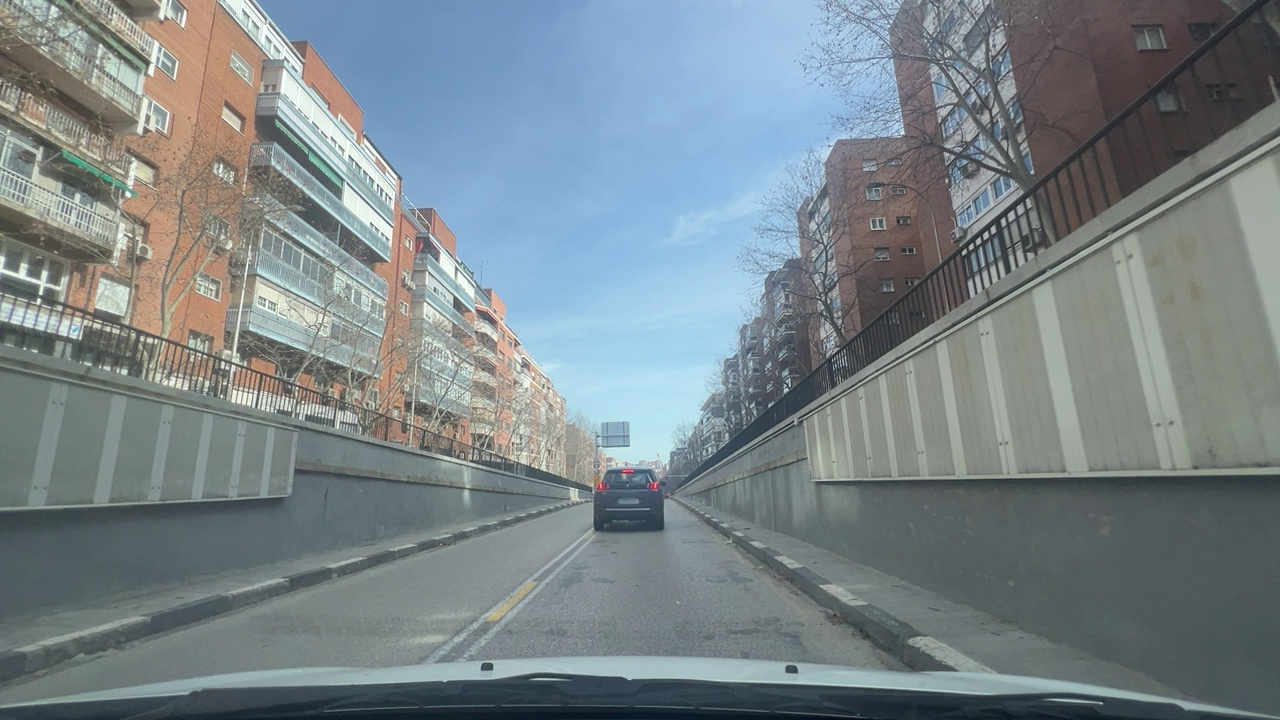
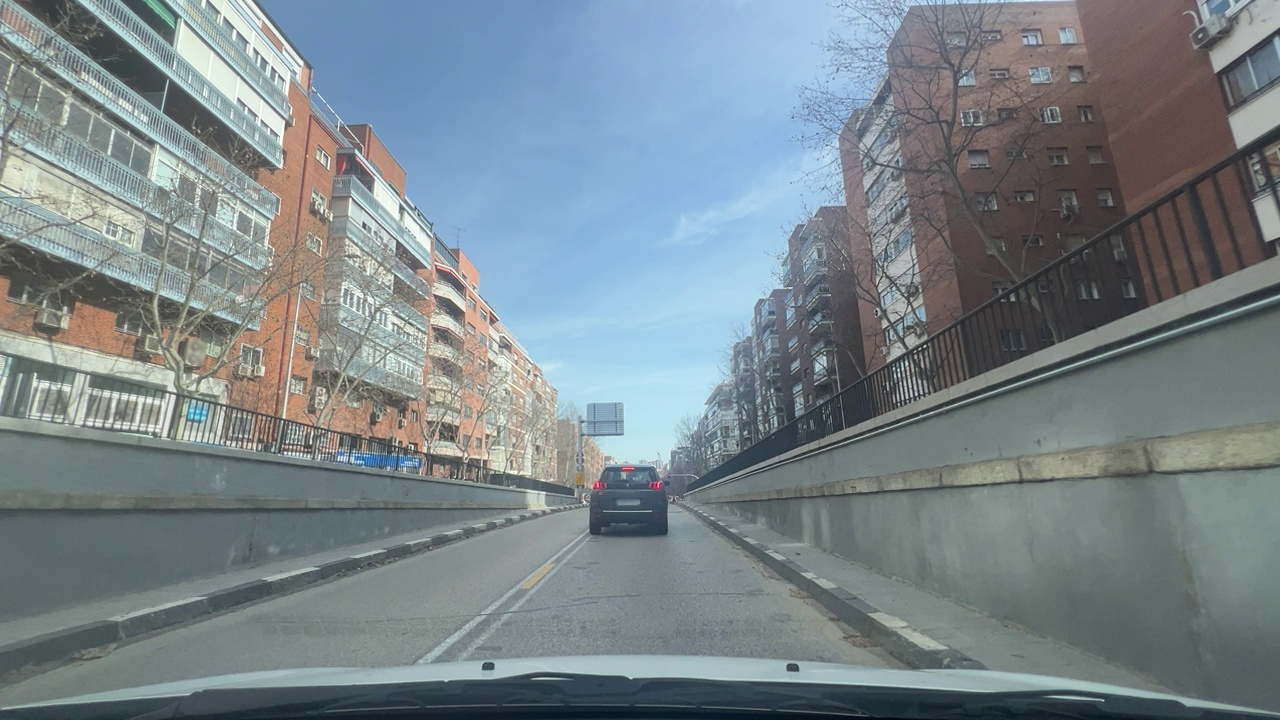
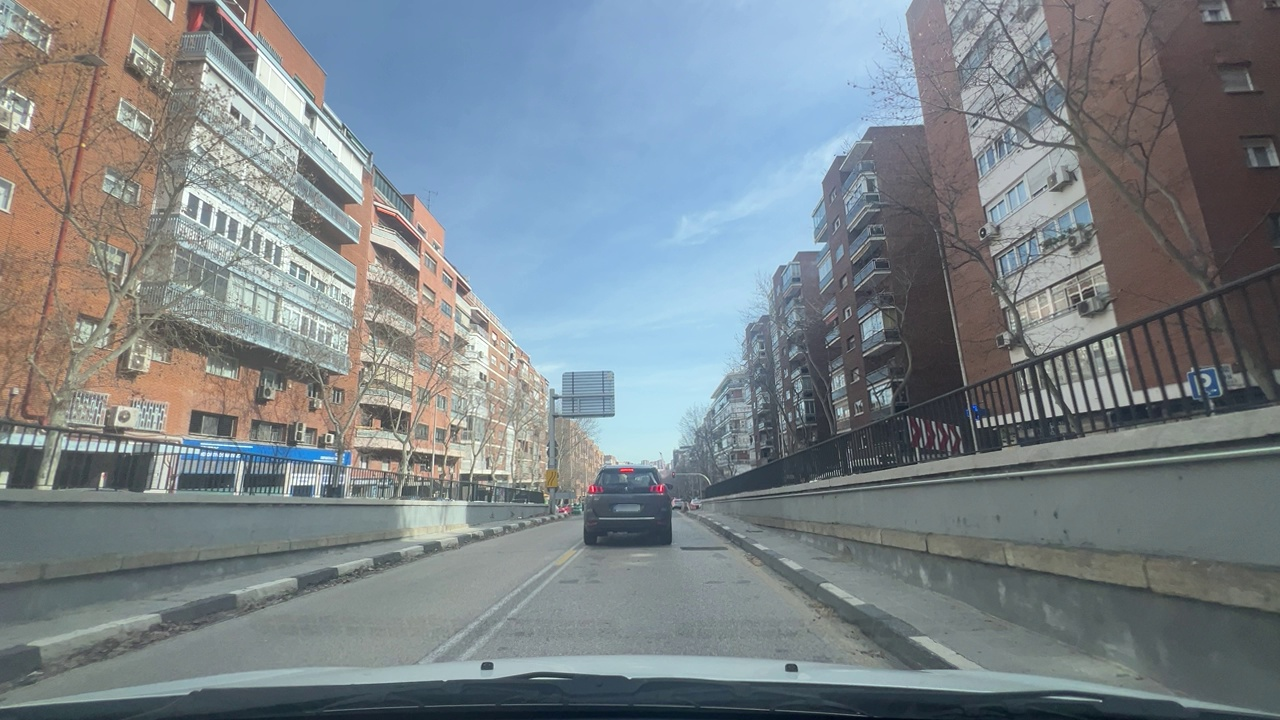
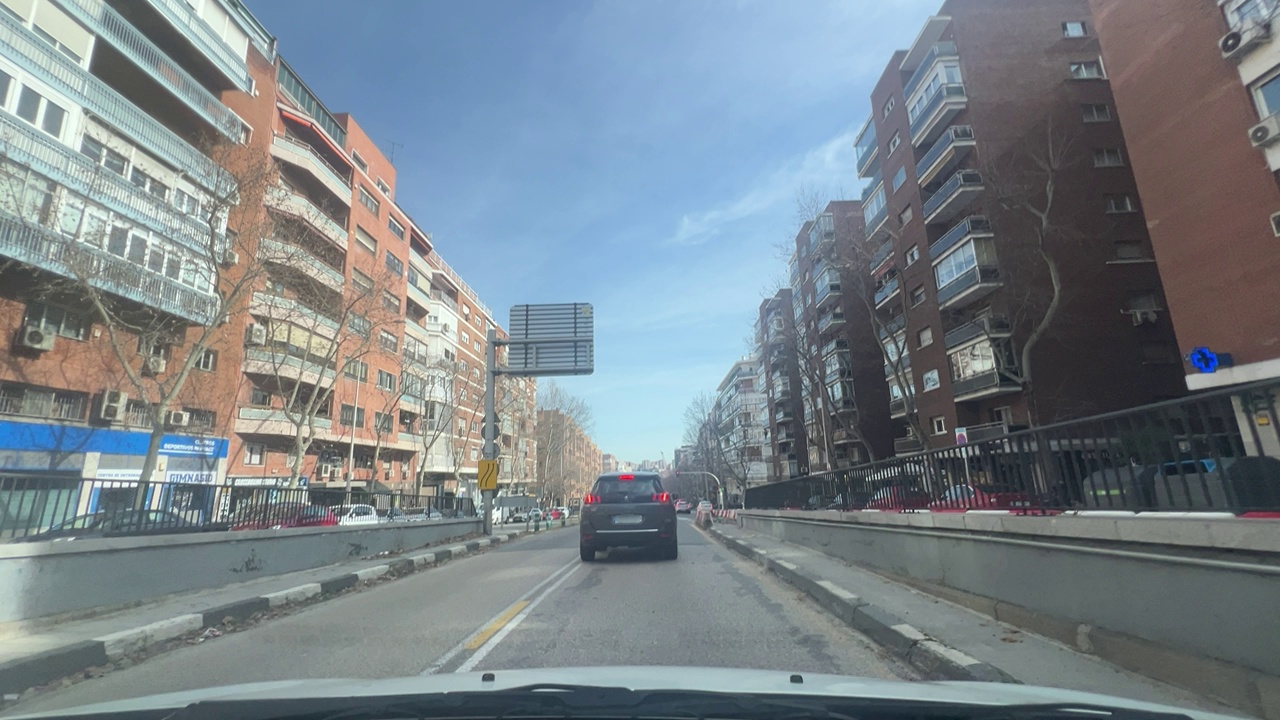
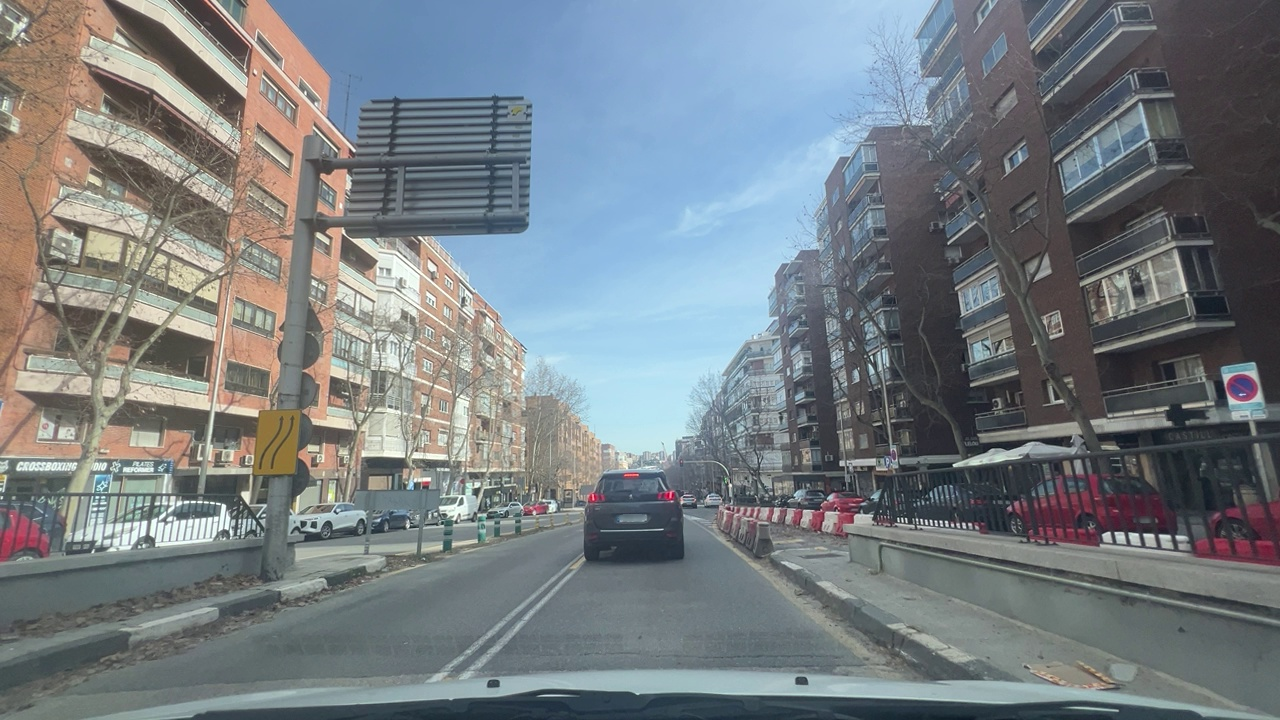
Situation: Leading braking
Question: Is there a vehicle directly ahead in the ego lane with brake lights on?
Answer: Yes
Reasoning: The vehicle just ahead of the ego has active brake lights.